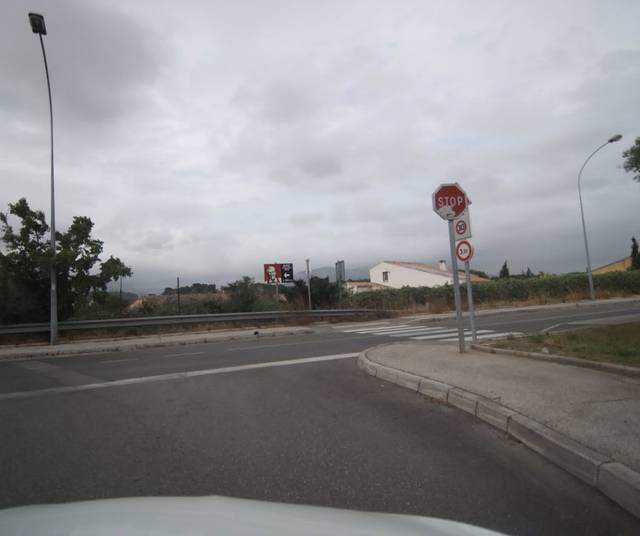
Region: France
Coordinates: 43.121, 5.88